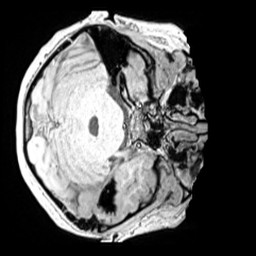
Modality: MP2RAGE
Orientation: axial
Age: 11
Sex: female
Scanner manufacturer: siemens
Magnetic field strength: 3 T
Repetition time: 4 s
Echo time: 0.00299 s